Question: Simple question, difficult to Google and don't remember seeing this in the documentation. Code below shows the variable as "(String)" as opposed to just "String" What does that mean?
'''
var myDictionary = [String:Bool]()
// put whatever data you want in there, for example
myDictionary["cat"] = true
var firstKey = <URL> as opposed to "String"
var myString = "this is my string" // has type String
var myOptionalString: String? // has type String?
var myUninitializedString: String! // has type String!
'''
I guess it may have something to do with inferring the type?
Screenshot (from code completion window, a quick way to check the type):
Thanks
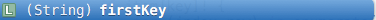
Answer: That means it's a single-element tuple, which acts exactly the same as a non-tuple of that same type. Don't worry about it.